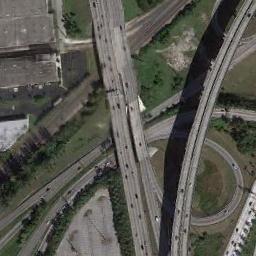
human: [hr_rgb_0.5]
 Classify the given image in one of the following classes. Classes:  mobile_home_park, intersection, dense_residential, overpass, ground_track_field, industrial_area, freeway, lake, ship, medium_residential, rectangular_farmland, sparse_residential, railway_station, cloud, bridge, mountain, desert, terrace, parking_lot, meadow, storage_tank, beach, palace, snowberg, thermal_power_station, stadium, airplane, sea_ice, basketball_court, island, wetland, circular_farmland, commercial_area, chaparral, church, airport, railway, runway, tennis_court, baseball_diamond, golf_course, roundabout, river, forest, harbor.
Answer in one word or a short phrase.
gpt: overpass